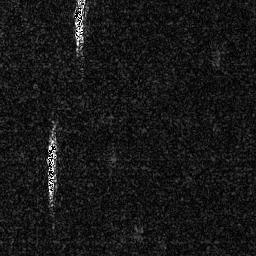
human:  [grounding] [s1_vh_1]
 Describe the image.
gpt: In the satellite image, there is  <ref>1 medium ship </ref> <box>[[16, 50, 22, 75, 0]]</box> located at left,  <ref>1 medium ship </ref> <box>[[27, 0, 33, 19, 0]]</box> located at top.